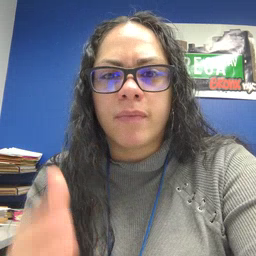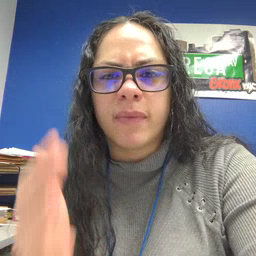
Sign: puzzle